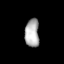
Tissue: lung
Cell type: Endothelial cells
Senescence score: 0.6341
Nuclear area (px): 395
Mean DAPI intensity: 174.218